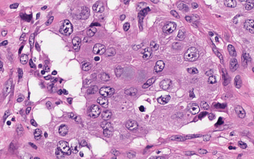
Tumor epithelial tissue: yes
Tumor-associated stroma tissue: yes
Normal tissue: no